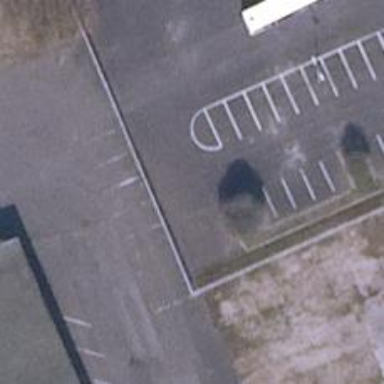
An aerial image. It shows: Parking aisle designated as service road.